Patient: sex M, age 33
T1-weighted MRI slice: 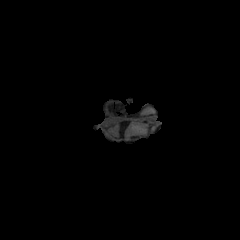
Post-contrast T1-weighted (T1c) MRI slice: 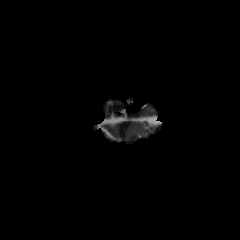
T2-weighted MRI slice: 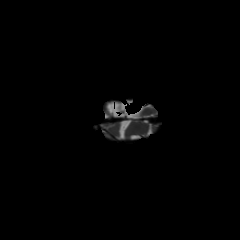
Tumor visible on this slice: no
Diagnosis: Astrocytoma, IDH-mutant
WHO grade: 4